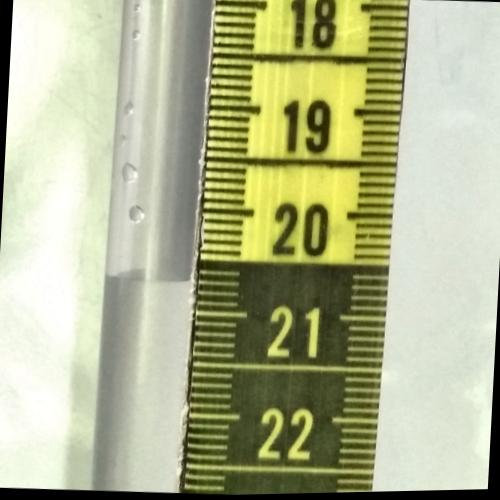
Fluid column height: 20.7 cm